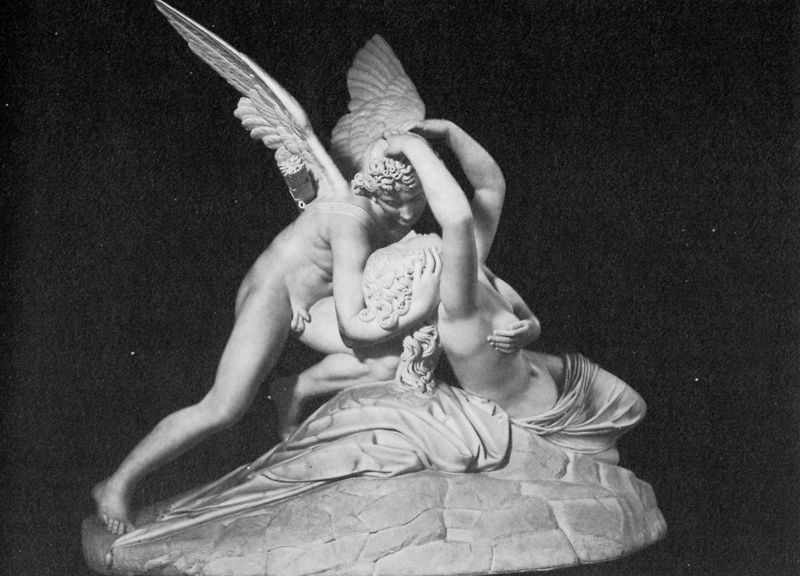
Titel: Amor und Psyche von Canova
Künstler: Gebrüder Alinari
Schlagwörter: akt, flügel, gruppe, nackt, bewegung, brust, frau, marmor, weiss, falten, kleidung, steine, hände, haare, engel, skulptur, beine, brüste, kuss, umarmung, plastik, rodin, louvre, haara, erhebung, luvre, der kuss, rigeren